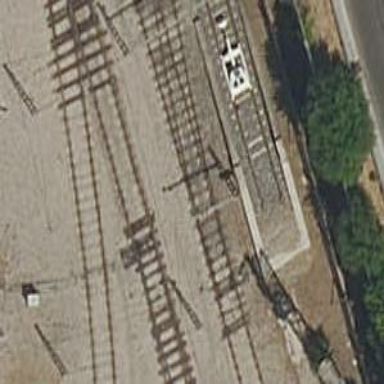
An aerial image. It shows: Railway switch.